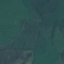
Land use / land cover class: Pasture